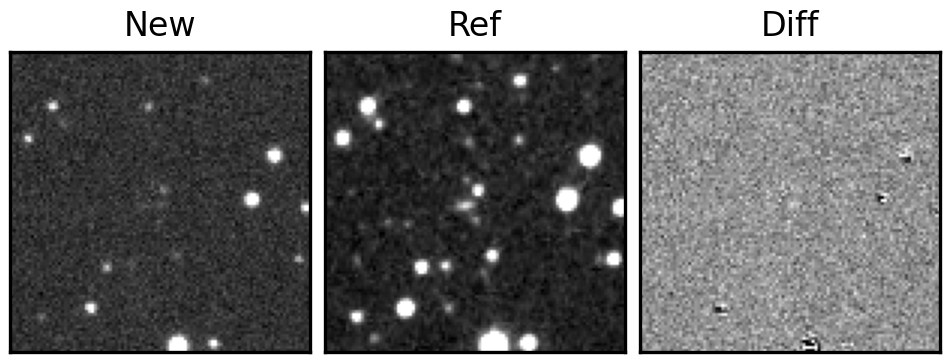
Label: real